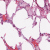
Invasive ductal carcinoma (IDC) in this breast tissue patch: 0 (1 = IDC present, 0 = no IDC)